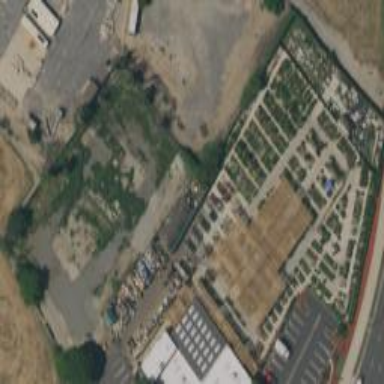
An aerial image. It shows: Plant nursery area.